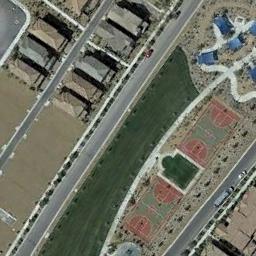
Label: basketball_court